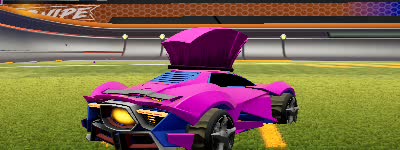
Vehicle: werewolf